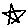
Label: star